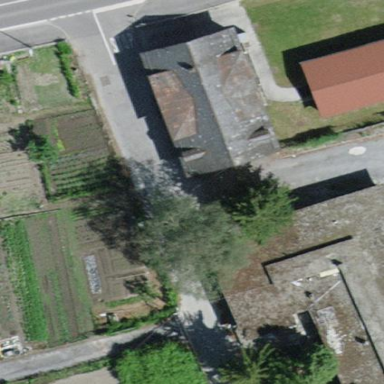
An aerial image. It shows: Detached building.